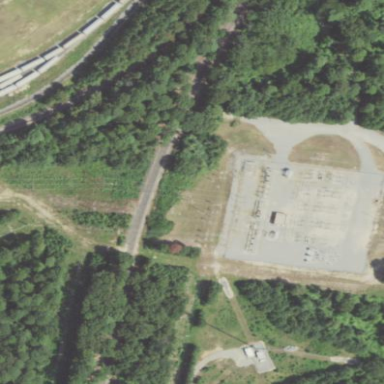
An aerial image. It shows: Power substation.